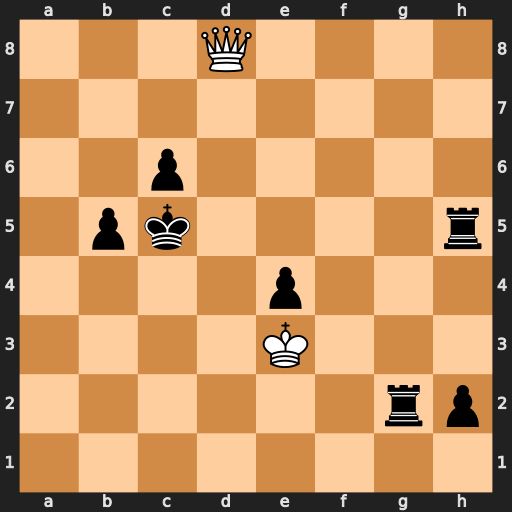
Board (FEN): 3Q4/8/2p5/1pk4r/4p3/4K3/6rp/8
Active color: w
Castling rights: -
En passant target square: -
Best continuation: Qd4#